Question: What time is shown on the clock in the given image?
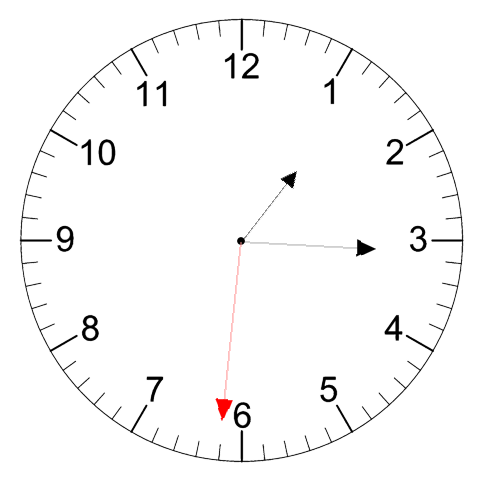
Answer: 01:15:31